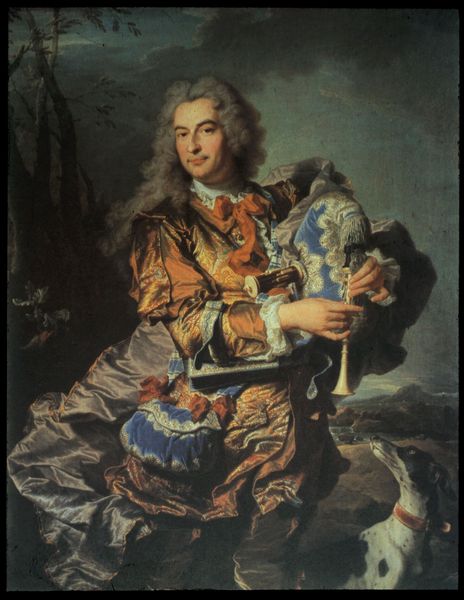
Titel: Portrait de Gaspard de Gueidan
Künstler: Hyacinthe Rigaud
Standort: Aix-en-Provence
Institution: Musée Granet
Schlagwörter: baum, berg, blau, blätter, dunkel, gemälde, gewitter, hand, himmel, laub, mann, meer, schatten, weiß, wolken, bäume, gelb, landschaft, ocker, braun, elegant, finger, frankreich, grau, haar, hintergrund, kleid, licht, mund, nacht, nase, orange, profil, schwarz, hund, rot, tier, wolke, beige, schleife, alt, anzug, jacke, barock, falten, kragen, mensch, samt, spitze, bild, bildnis, herr, hände, portrait, porträt, öl, ferne, horizont, hügel, gewand, gold, haare, mantel, stehend, stoff, adel, kaufmann, musik, musiker, augenbrauen, england, frontal, locken, rokoko, rouge, scheitel, seide, wald, perücke, lächeln, schiff, segel, wangen, halsband, kostum, mast, berge, violett, könig, falte, spielen, glanz, musikinstrument, musizieren, fliege, make up, wandern, leinwand, manschetten, herrscher, beutel, tasche, personifikation, brokat, fürst, jagd, rolle, flöte, braum, jagdhund, windhund, windspiel, adliger, treu, admiral, scheife, dudelsack, gueidan, musette, prunk, rigaud, schäfer, taft, nattier, ludwig, treue, schottland, mozart, trompete, pompadour, geand, wallend, instument, sackpfeife, schotte, schottisch, astree, celadon, daalax, ludwig xiii, marchese, mitspieler steigt aus, bunr, dudelsackspieler, gnaz, aledliger